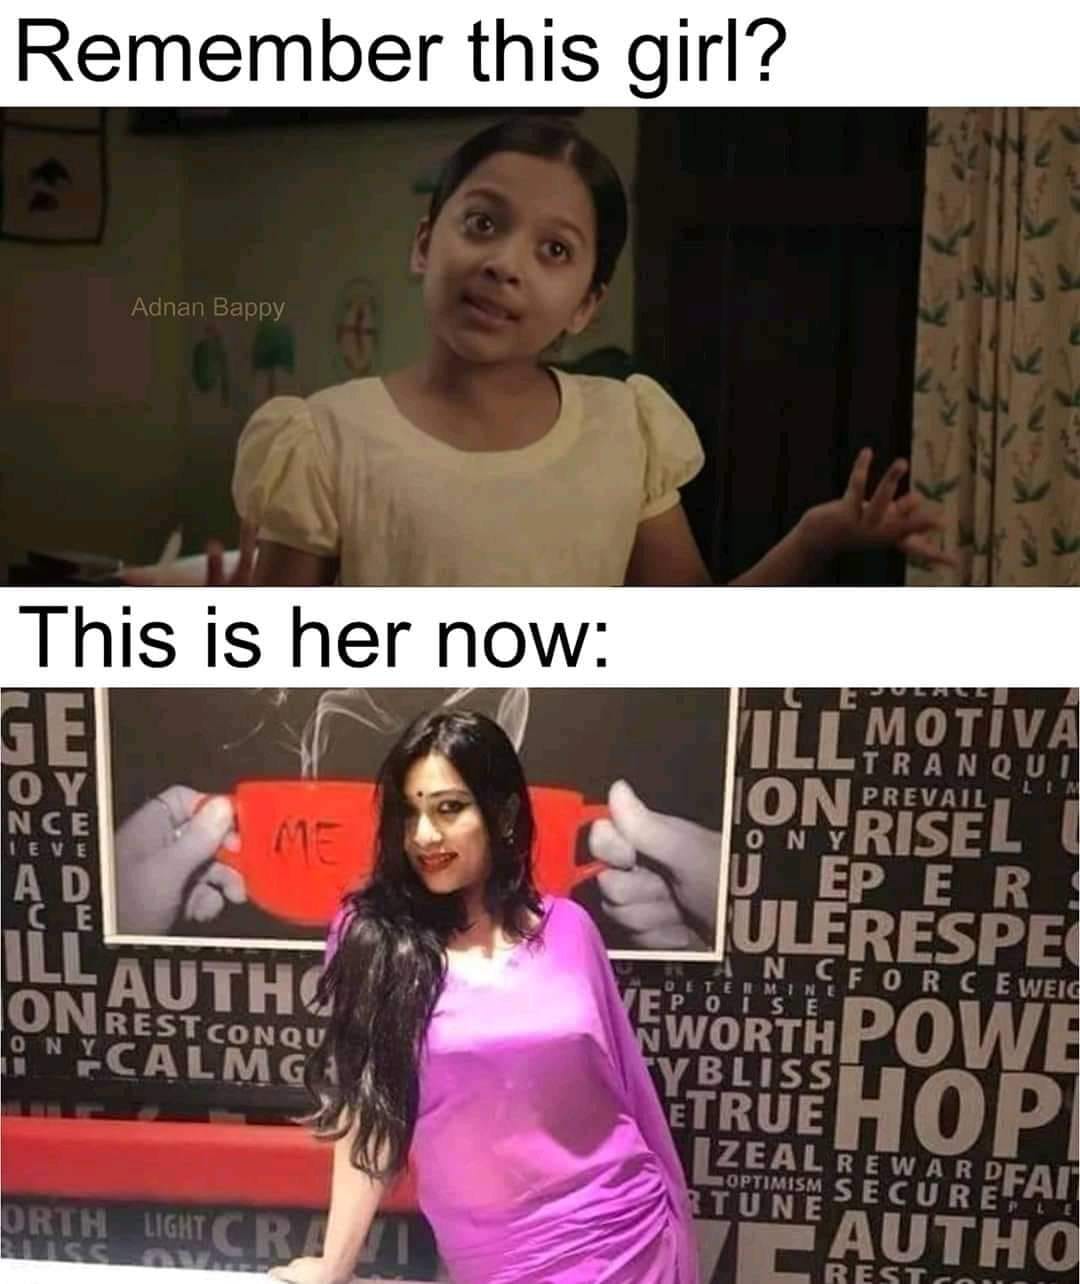
Caption: Remember this girl?    This is her now:
Label: hate